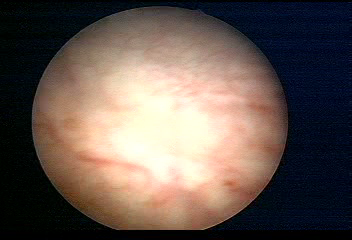
Modality: WLC
Class: Normal mucosa
Bladder cancer association: No